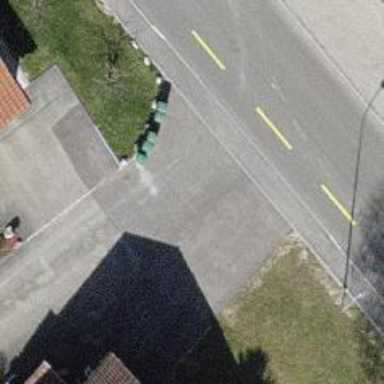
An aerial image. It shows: Crossing on the road.